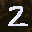
Label: 2